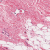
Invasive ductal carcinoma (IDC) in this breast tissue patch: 0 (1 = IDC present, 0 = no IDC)